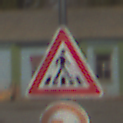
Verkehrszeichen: FussgaengerueberwegLinks
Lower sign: UeberholverbotKraftfahrzeuge
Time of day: Midday
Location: Outdoor (Suburban)
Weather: PartlyCloudy
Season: NotSpecified
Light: Natural